Question: im beginer, and now im learning Qt and work with Visual Studio, Extension Qt VS Tool 2.4.3, I use Text is Vietnamese language and when i build program its good but button show special characters.
I have read a few topic about font errors but its not related with this error.

My code:
'''
#include <QtWidgets/QApplication>
#include <QPushButton>
#include <QLabel>
int main(int argc, char *argv[])
{
QApplication app(argc, argv);
QPushButton nutBam; // instance
nutBam.setText("Nut khan cap !"); //set Text button
nutBam.show();
return app.exec();
}
'''
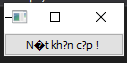
Answer: Two issues:
1. It's usually not a good idea to have hardcoded unicode characters in a source file. Editors and compilers can sometimes do the right thing. Editors can save as UTF-8 or Unicode. Compilers can assume read BOM headers and switch encoding... usually. But team members and source code repository systems often do the wrong thing. Someone else comes along with a different editor, source control system, etc... and the unicode stuff gets messed up. It also breaks diffing tools as well. I've seen it happen way too many times.
2. Qt's QString sees you are passing an 8-bit ascii string into the QString constructor. Then their encoding interpretation rules kick in. So it will do better with a unicode string.
To get the best of both worlds, store your string in source code with unicode escape characters, but pass to QString constructor as a wide string:
I used <URL> to convert some of your characters to '' escape sequences.
Instead of this:
'''
nutBam.setText("Nut khan cap !");
'''
This:
'''
const wchar_t* text = L"Nut khan cap !";
QString qText(text);
nutBam.setText(qText);
'''
Although it's no longer an issue, make sure your editor is saving the source as ANSI or UTF-8 and not 16-bit unicode.
I don't have Qt installed locally at the moment, but the above might consolidate down to just this:
'''
nutBam.setText(L"Nut khan cap !");
'''